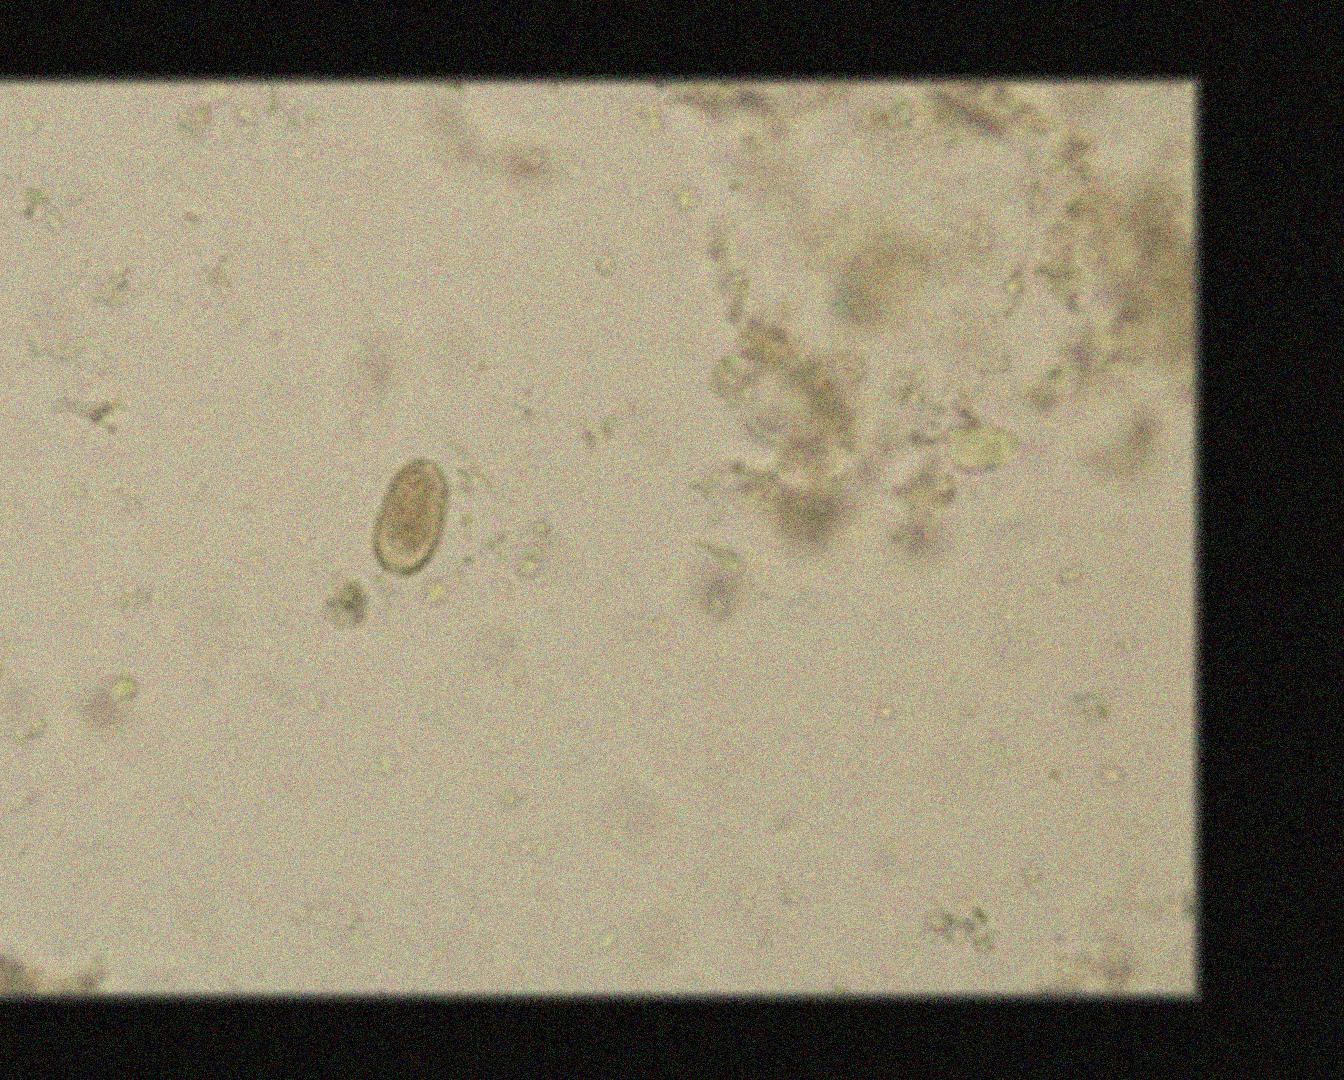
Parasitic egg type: Capillaria philippinensis